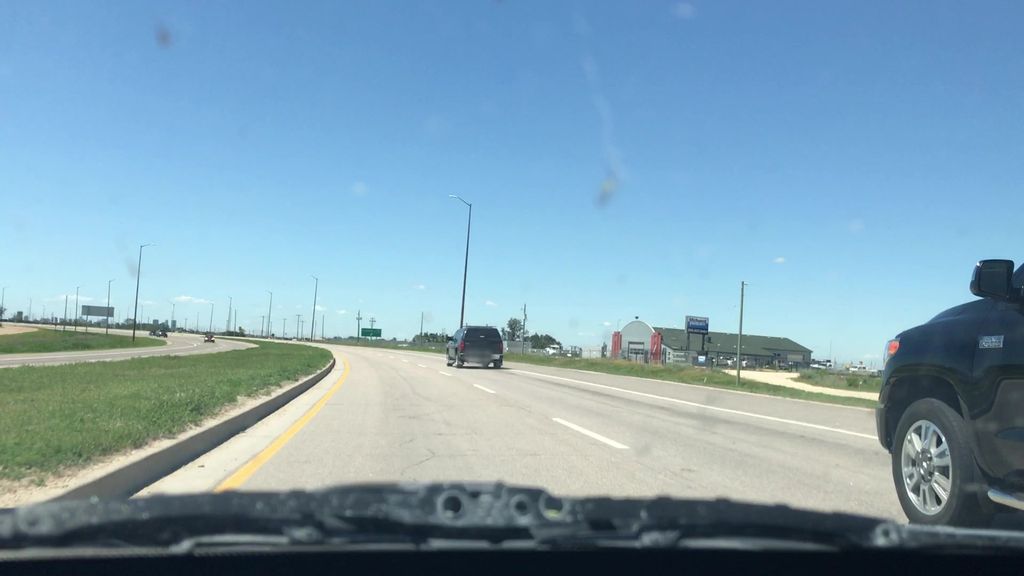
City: winnipeg